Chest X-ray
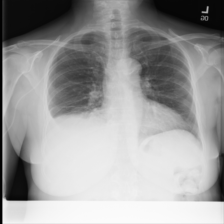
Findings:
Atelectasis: positive
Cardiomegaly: negative
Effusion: positive
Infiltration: negative
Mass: negative
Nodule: negative
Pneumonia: negative
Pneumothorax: negative
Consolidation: negative
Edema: negative
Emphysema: negative
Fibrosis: negative
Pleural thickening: negative
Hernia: negative